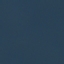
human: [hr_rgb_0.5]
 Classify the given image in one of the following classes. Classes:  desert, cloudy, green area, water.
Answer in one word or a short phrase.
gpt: water